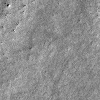
Atmospheric dust classification: not_dusty